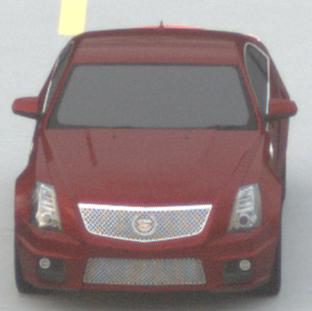
Make: Cadillac
Model: CTS-V
Detailed model: CTS-V (II) Limousine
Model produced from: 2008/11
Model produced until: 2010/12
Doors: 4
Color: red
Road condition: dry road
Daytime: sunrise or sunset
Contrast: low contrast